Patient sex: F
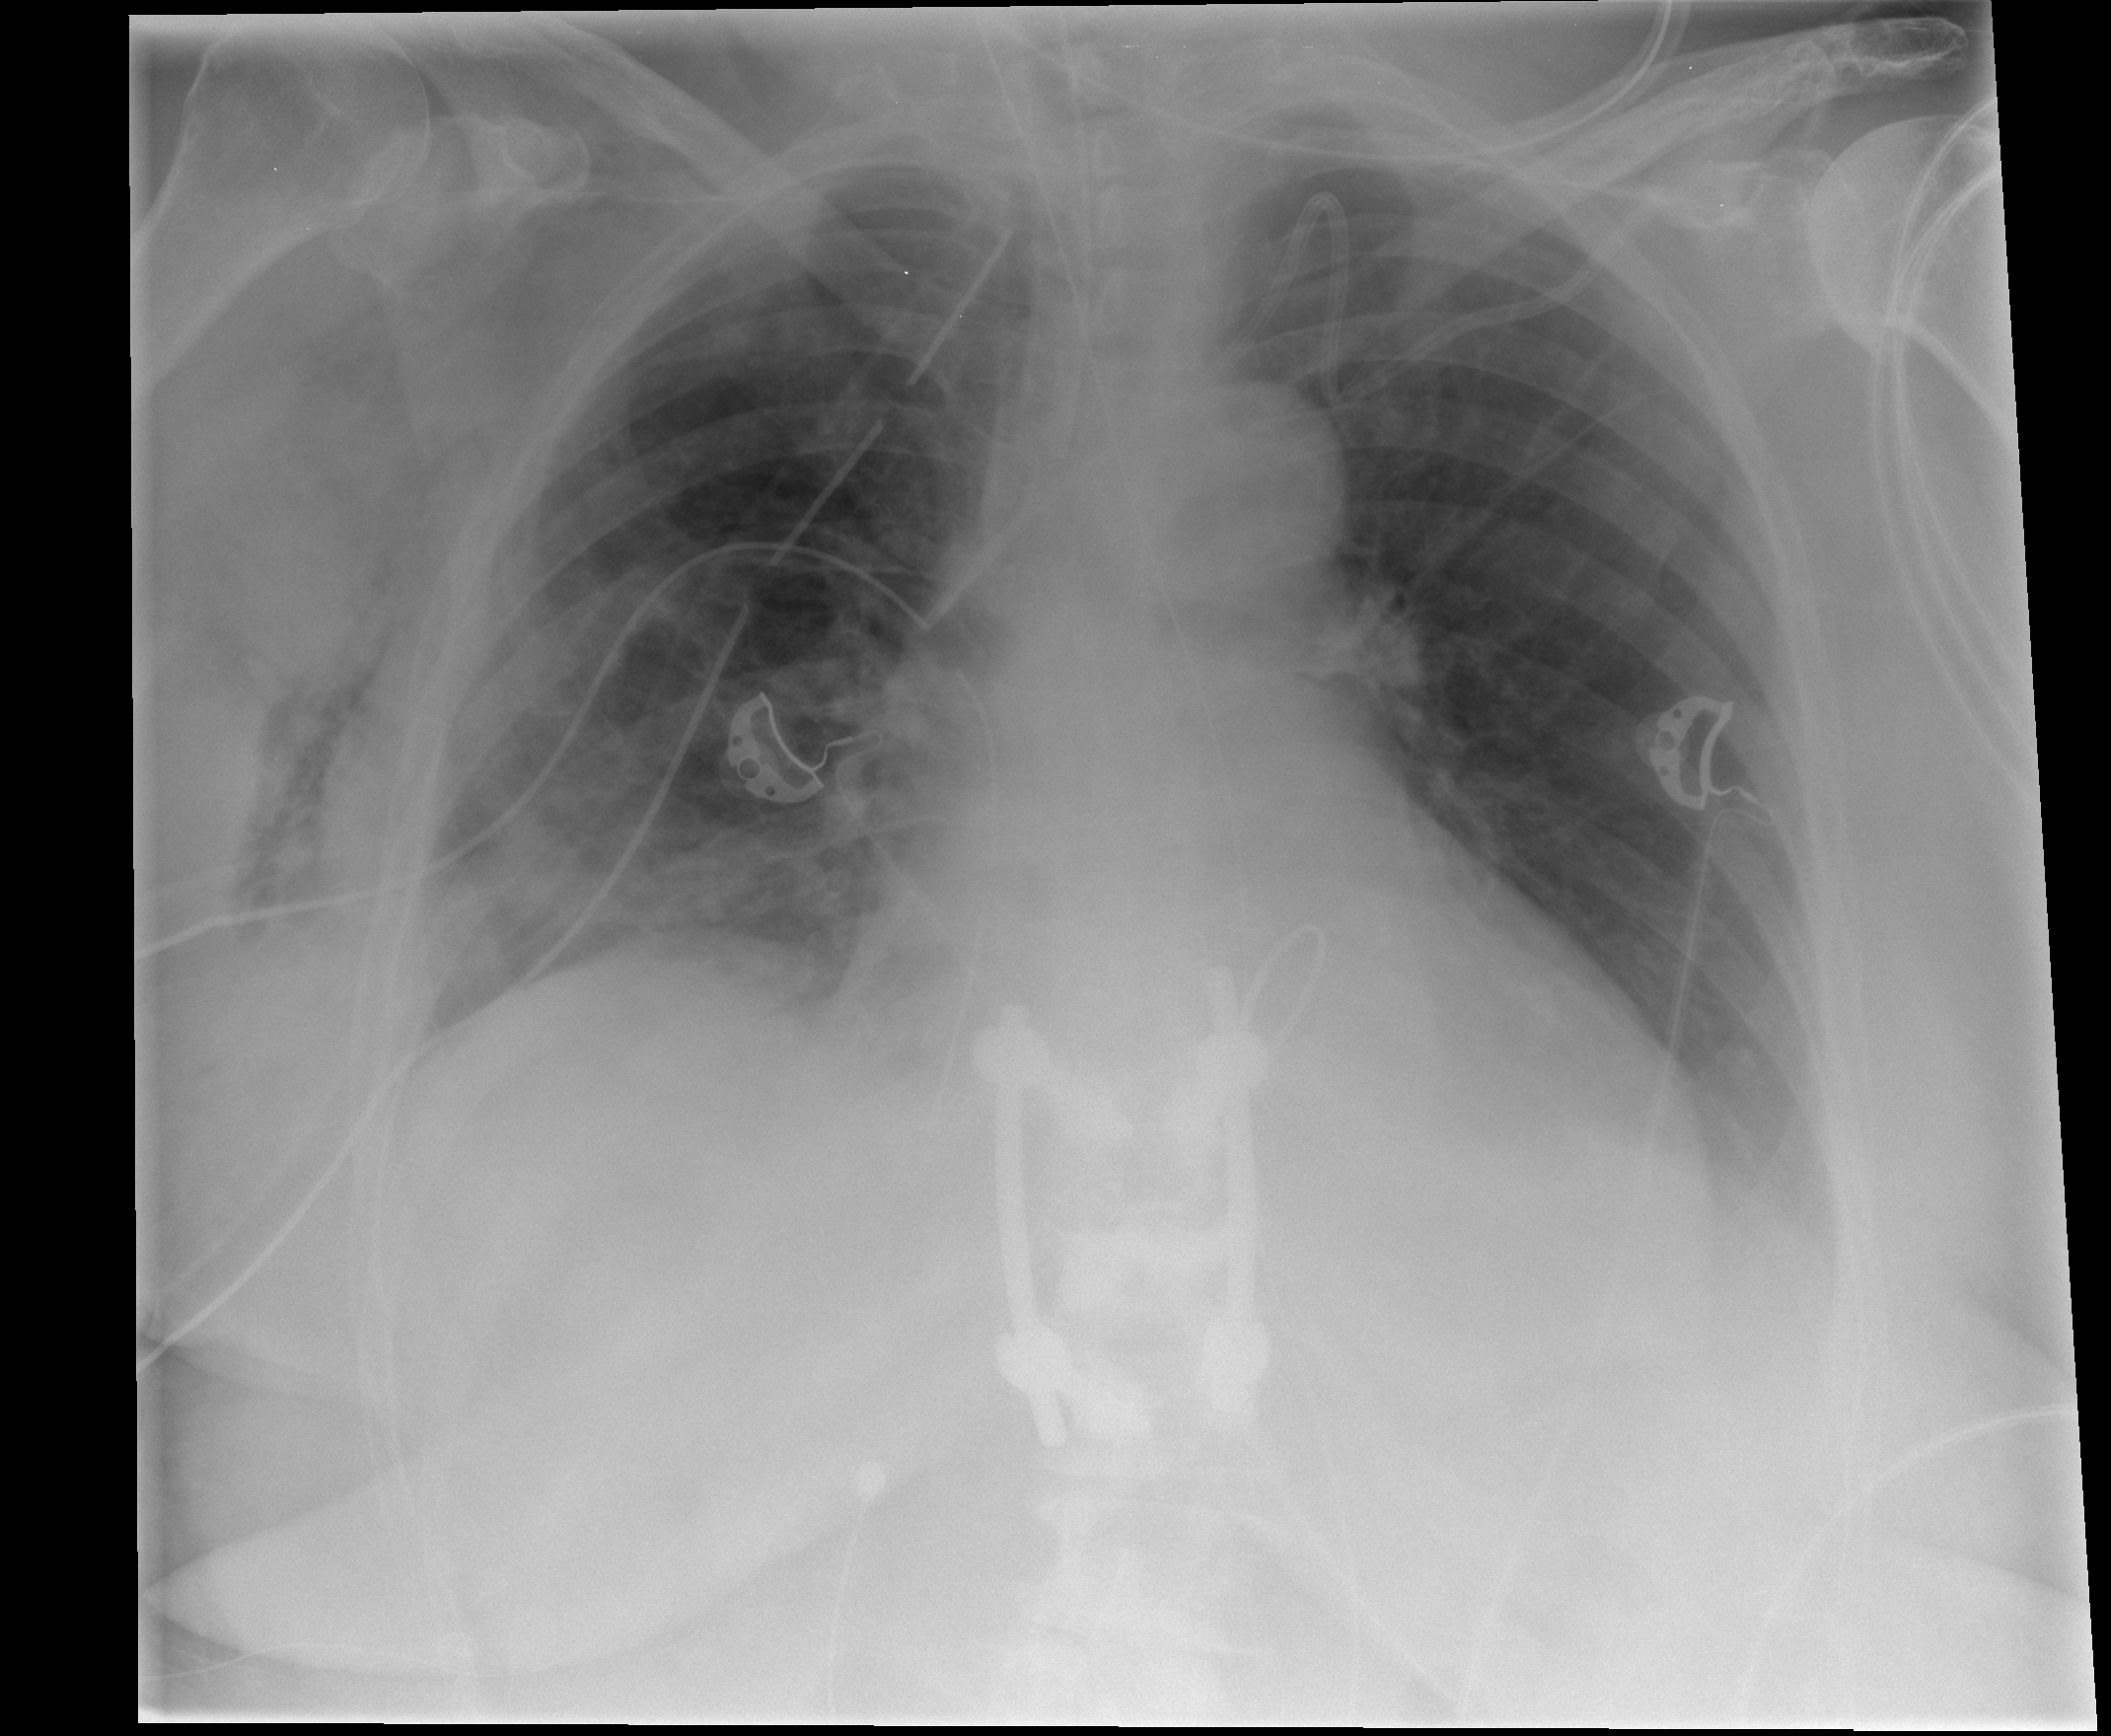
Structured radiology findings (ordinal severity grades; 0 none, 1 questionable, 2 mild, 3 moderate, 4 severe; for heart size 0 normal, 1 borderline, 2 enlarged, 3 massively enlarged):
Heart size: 0
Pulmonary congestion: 2
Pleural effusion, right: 2
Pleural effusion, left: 3
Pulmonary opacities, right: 3
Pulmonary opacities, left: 1
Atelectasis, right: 3
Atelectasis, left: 3